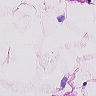
Metastatic tissue present: no